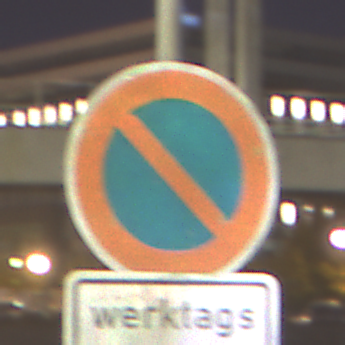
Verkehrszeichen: EingeschraenktesHalteverbot
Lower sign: ZeitangabenMitBeschraenkungAufWochentage7
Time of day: Night
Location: Outdoor (Urban)
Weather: PartlyCloudy
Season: NotSpecified
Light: Artificial